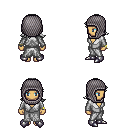
a pixel art fantasy rpg character, female body template, human, tanned skin, white robe, gold greaves, white loose hair, chain hood, bracelets, metal boots, four views (front, back, left, right), 2x2 character sprite sheet, small pixel art, hard edges, no anti-aliasing